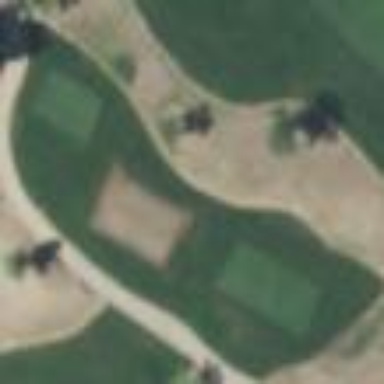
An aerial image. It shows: Area with grass used as rough in golf course.